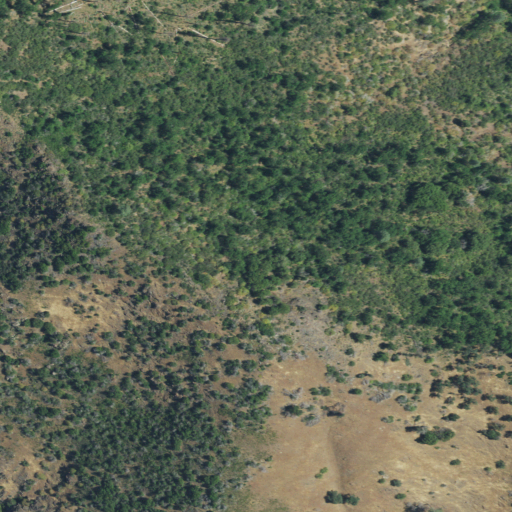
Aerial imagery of mountain in California named Hunter Point containing shrub, evergreen forest, and grassland